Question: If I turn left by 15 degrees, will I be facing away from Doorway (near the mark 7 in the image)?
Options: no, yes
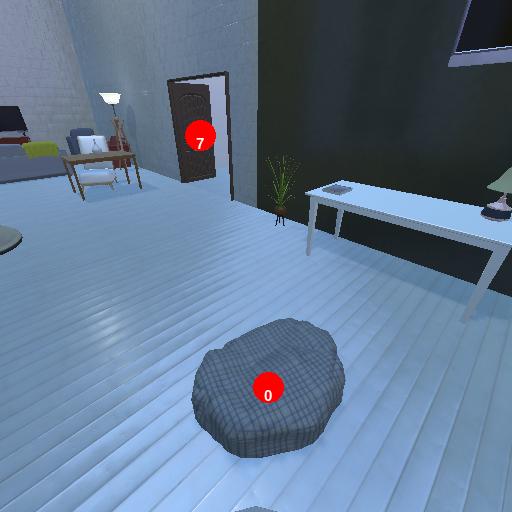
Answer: no